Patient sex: F
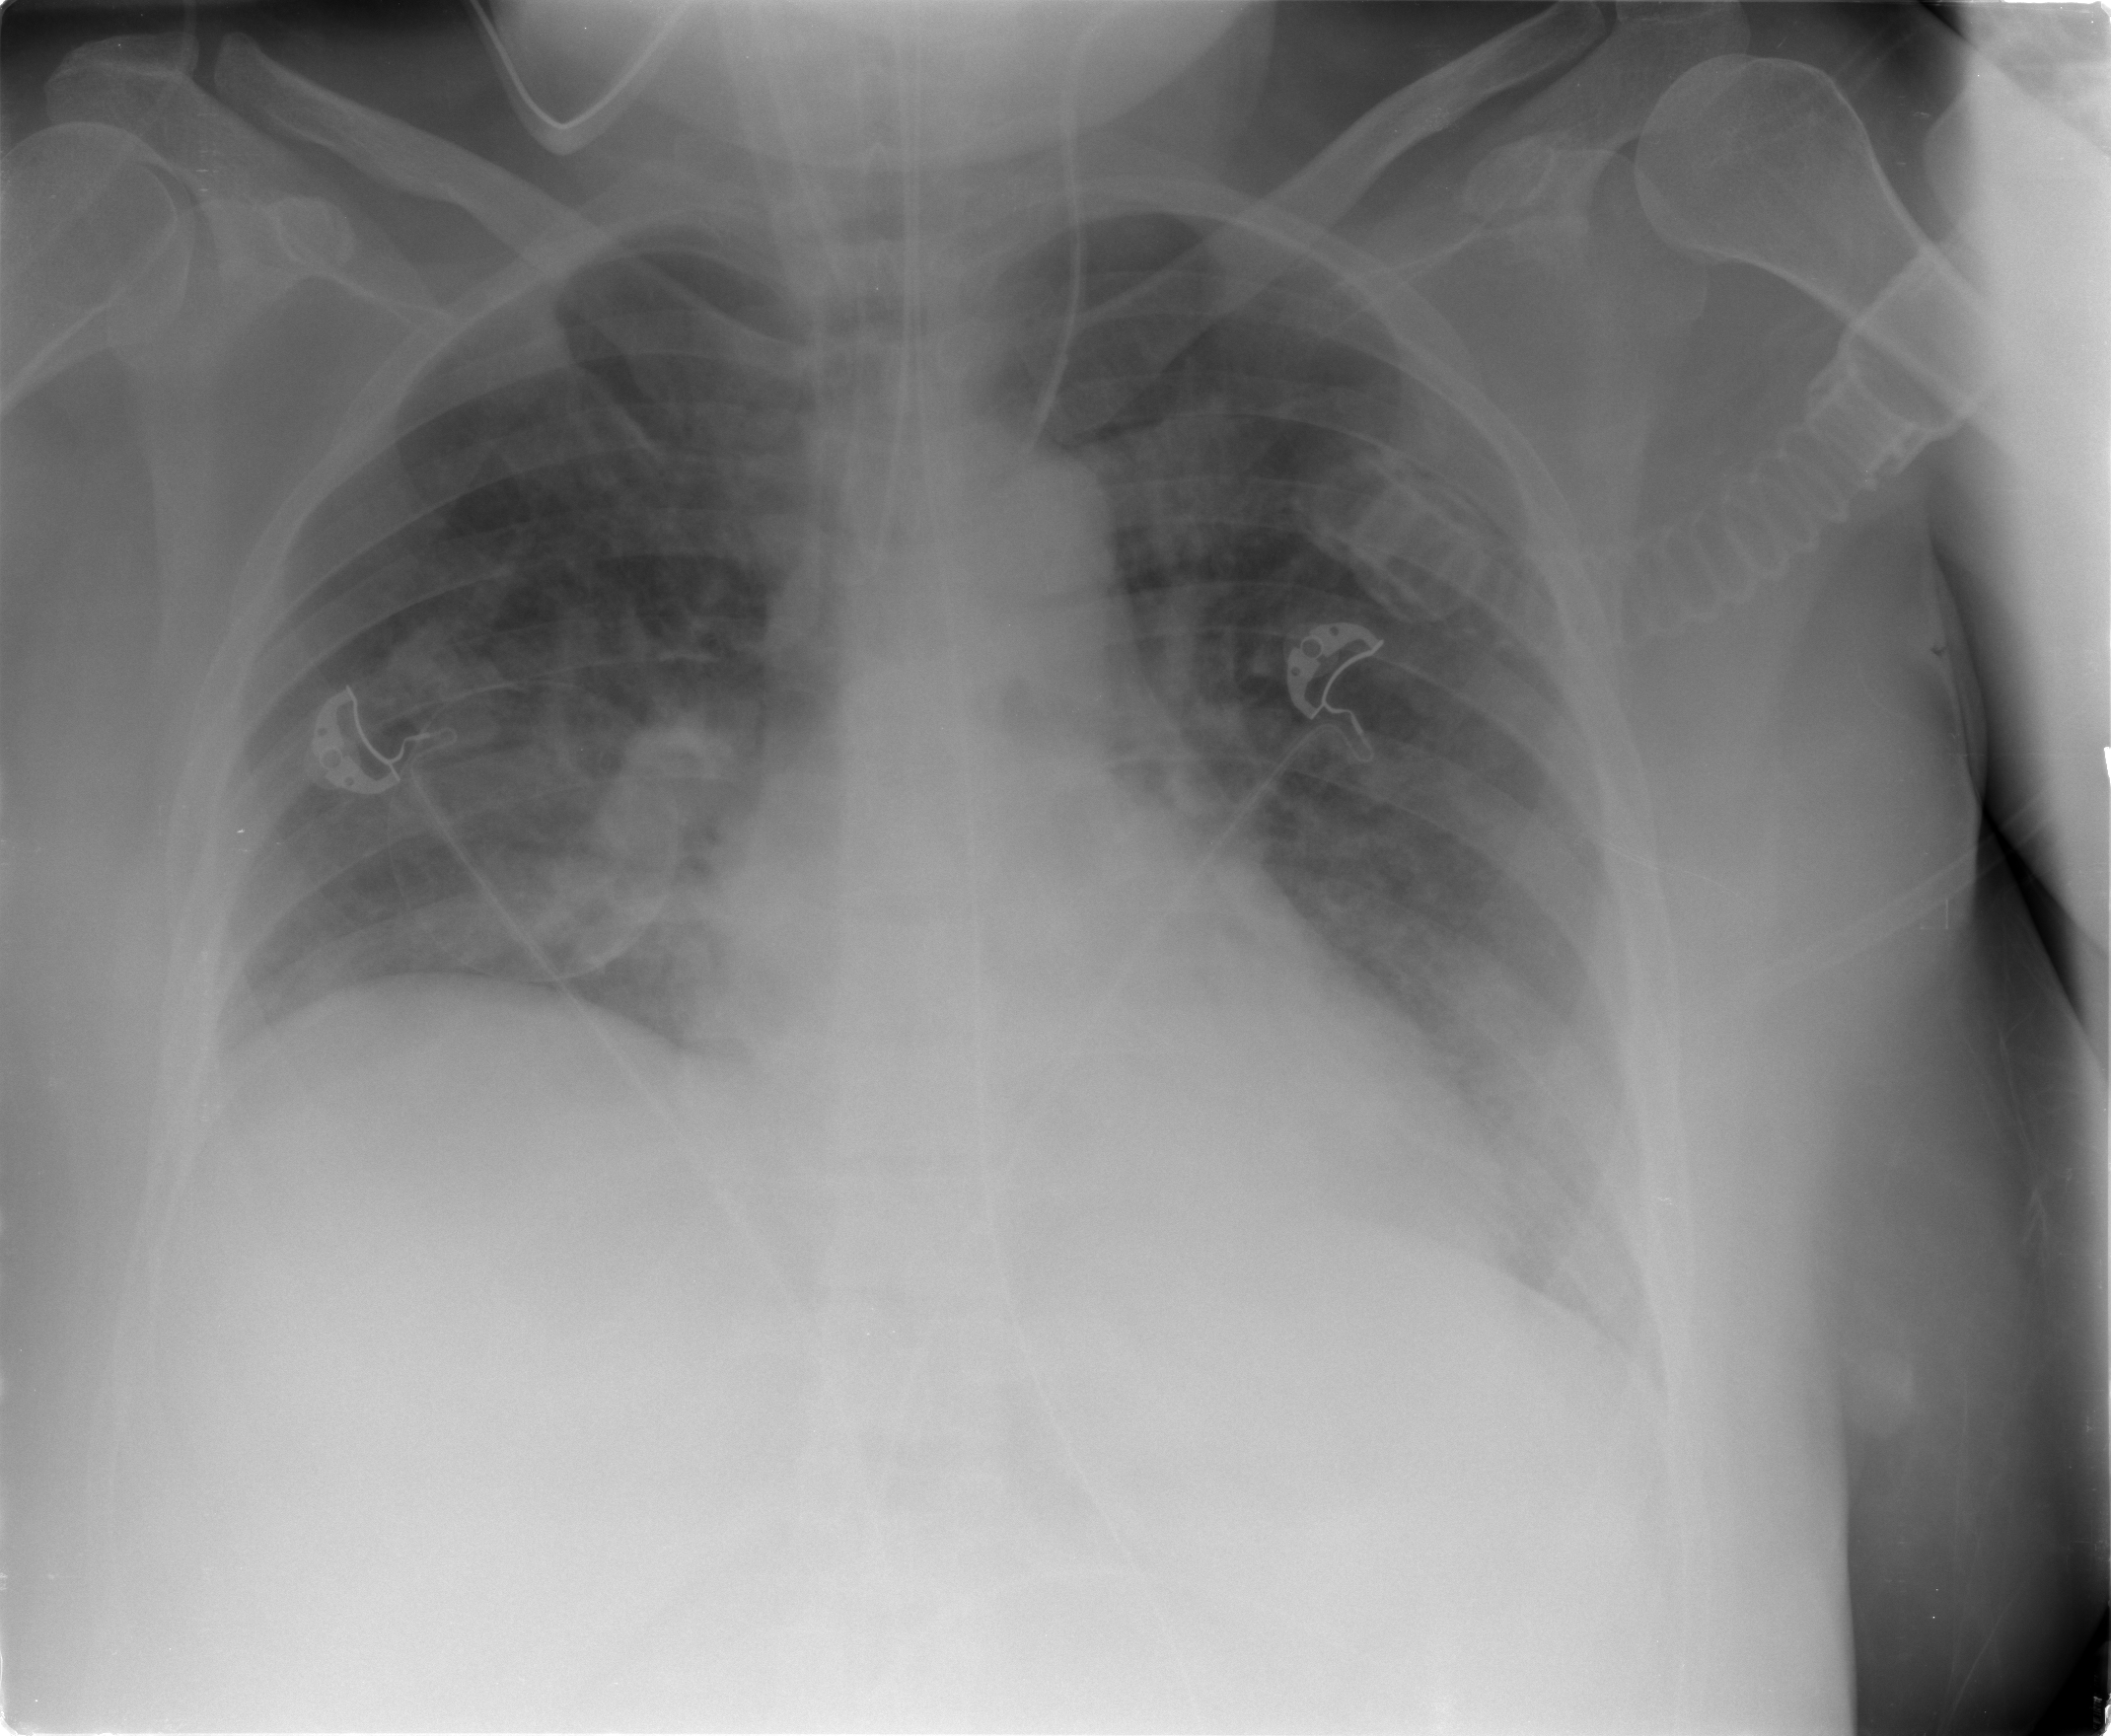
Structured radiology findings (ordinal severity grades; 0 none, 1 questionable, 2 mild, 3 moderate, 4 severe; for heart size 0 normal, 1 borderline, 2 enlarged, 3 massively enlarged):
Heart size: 2
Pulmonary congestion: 3
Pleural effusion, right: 1
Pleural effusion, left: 1
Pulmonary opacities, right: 2
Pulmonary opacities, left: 1
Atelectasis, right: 2
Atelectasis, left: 2